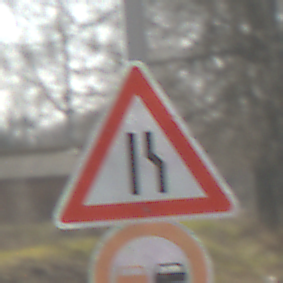
Verkehrszeichen: EinseitigVerengteFahrbahnRechts
Zusatzzeichen unten: Ueberholverbot
Umgebung: Outdoor, Suburban
Tageszeit: MorningAfternoon
Wetter: PartlyCloudy
Licht: Natural
Jahreszeit: NotSpecified
Kontrast: HighContrast